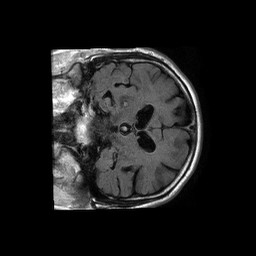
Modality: FLAIR
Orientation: coronal
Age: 78
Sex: male
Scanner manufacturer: philips
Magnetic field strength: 1.5 T
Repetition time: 6 s
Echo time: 0.12 s